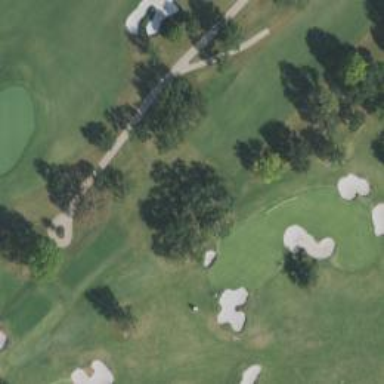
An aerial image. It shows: View of golf hole.